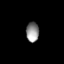
Tissue: lung
Cell type: Myeloid cells
Senescence score: 0.2194
Nuclear area (px): 248
Mean DAPI intensity: 142.883